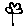
Label: flower